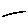
Label: line